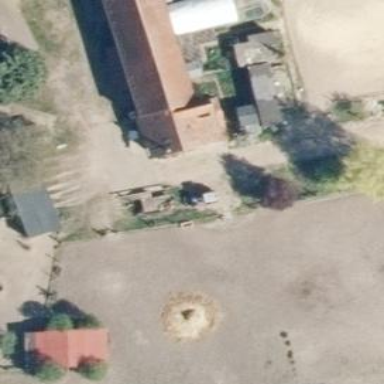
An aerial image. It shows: Farm auxiliary building with gabled roof.